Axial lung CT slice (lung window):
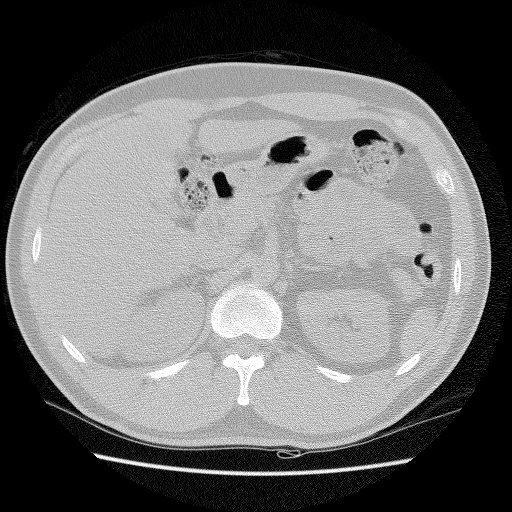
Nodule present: no